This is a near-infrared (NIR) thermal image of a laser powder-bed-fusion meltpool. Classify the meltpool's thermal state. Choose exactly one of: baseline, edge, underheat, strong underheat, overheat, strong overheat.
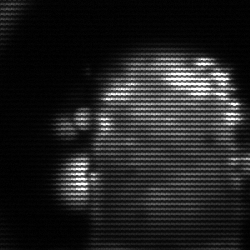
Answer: baseline